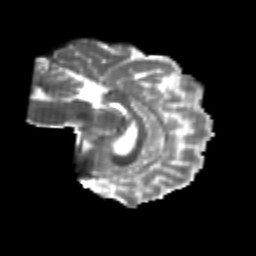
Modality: T2w
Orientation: sagittal
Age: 24
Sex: female
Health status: healthy
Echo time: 0.074 s